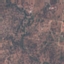
Land use / land cover: HerbaceousVegetation